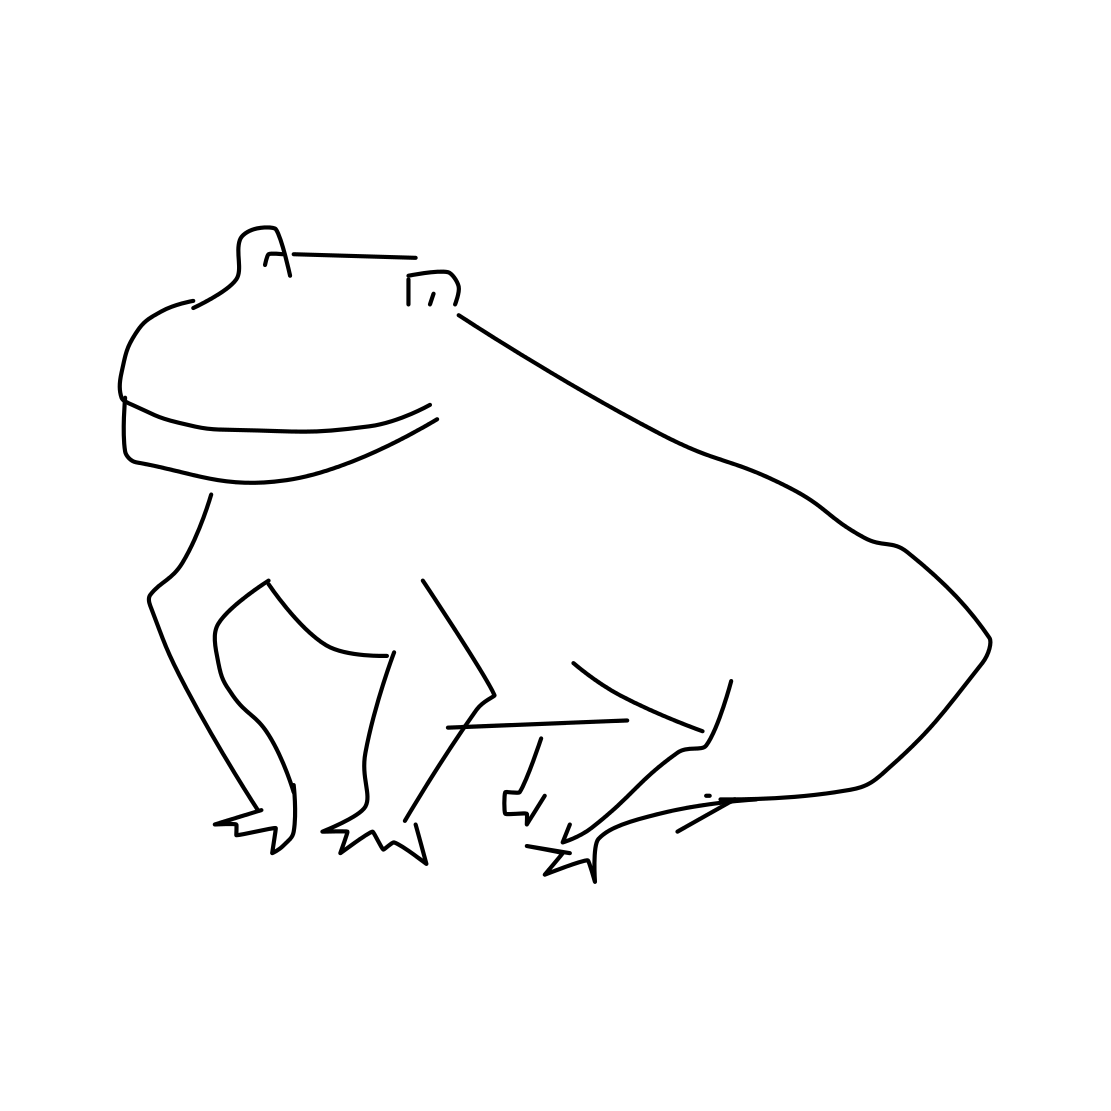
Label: frog